Question: I'm trying to submit an update to a team in my database (one single table). However, upon clicking Submit or Save to update the team, it keeps calling the first Edit() that responsible for HTTP Request and not the Edit() function in the controller that responsible for HTTP Post.
Any idea why it behaves this way? could it be I'm using a partial page and my master page is the _Layout.cshtml.
View:
'''
@using (Html.BeginForm("Edit","Team",FormMethod.Post)) {
@Html.AntiForgeryToken()
@Html.ValidationSummary()
<fieldset>
<legend>Team</legend>
@Html.HiddenFor(model => model.ID)
<div class="editor-label">
@Html.LabelFor(model => model.Name)
</div>
<div class="editor-field">
@Html.EditorFor(model => model.Name)
@Html.ValidationMessageFor(model => model.Name)
</div>
<p>
<input type="submit" name="Edit" value="Save" />
</p>
</fieldset>
}
'''
Model:
'''
public class Team
{
[Key]
public int ID { get; set; }
public string Name { get; set; }
}
'''
Controller:
'''
public ActionResult Edit(int id = 0)
{
Team team = db.Teams.Find(id);
if (team == null)
{
return HttpNotFound();
}
return View(team);
}
//
// POST: /Team/Edit/5
[HttpPost]
[ValidateAntiForgeryToken]
public ActionResult Edit(Team team)
{
if (ModelState.IsValid)
{
db.Entry(team).State = EntityState.Modified;
db.SaveChanges();
return RedirectToAction("Index");
}
return View(team);
}
'''
Result including the URL after my submit.

Bundles:
'''
public static void RegisterBundles(BundleCollection bundles)
{
bundles.Add(new ScriptBundle("~/bundles/jquery").Include(
"~/Scripts/jquery-{version}.js"));
bundles.Add(new ScriptBundle("~/bundles/jqueryui").Include(
"~/Scripts/jquery-ui-{version}.js"));
bundles.Add(new ScriptBundle("~/bundles/jqueryval").Include(
"~/Scripts/jquery.unobtrusive*",
"~/Scripts/jquery.validate*"));
// Use the development version of Modernizr to develop with and learn from. Then, when you're
// ready for production, use the build tool at http://modernizr.com to pick only the tests you need.
bundles.Add(new ScriptBundle("~/bundles/modernizr").Include(
"~/Scripts/modernizr-*"));
bundles.Add(new StyleBundle("~/Content/css").Include("~/Content/site.css"));
bundles.Add(new StyleBundle("~/Content/css").Include("~/Styles/layout.css"));
bundles.Add(new StyleBundle("~/Content/themes/base/css").Include(
"~/Content/themes/base/jquery.ui.core.css",
"~/Content/themes/base/jquery.ui.resizable.css",
"~/Content/themes/base/jquery.ui.selectable.css",
"~/Content/themes/base/jquery.ui.accordion.css",
"~/Content/themes/base/jquery.ui.autocomplete.css",
"~/Content/themes/base/jquery.ui.button.css",
"~/Content/themes/base/jquery.ui.dialog.css",
"~/Content/themes/base/jquery.ui.slider.css",
"~/Content/themes/base/jquery.ui.tabs.css",
"~/Content/themes/base/jquery.ui.datepicker.css",
"~/Content/themes/base/jquery.ui.progressbar.css",
"~/Content/themes/base/jquery.ui.theme.css"));
}
'''
Filter:
'''
public static void RegisterGlobalFilters(GlobalFilterCollection filters)
{
filters.Add(new HandleErrorAttribute());
}
'''
RouteConfig:
'''
public static void RegisterRoutes(RouteCollection routes)
{
routes.IgnoreRoute("{resource}.axd/{*pathInfo}");
routes.MapRoute(
name: "Default",
url: "{controller}/{action}/{id}",
defaults: new { controller = "Home", action = "Index", id = UrlParameter.Optional }
);
}
'''
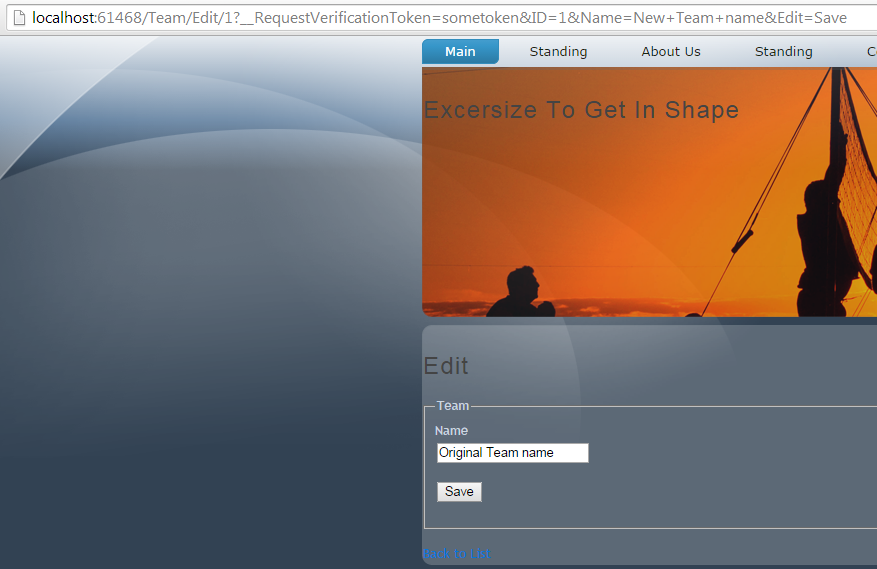
Answer: Okay, I found my issue:
i have a layout page _Layout.cshml and I have a form tag in that page where i put my view in there as a partial page. upon removing the form out, the mvc posts properly.